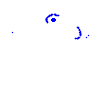
Particle: electron